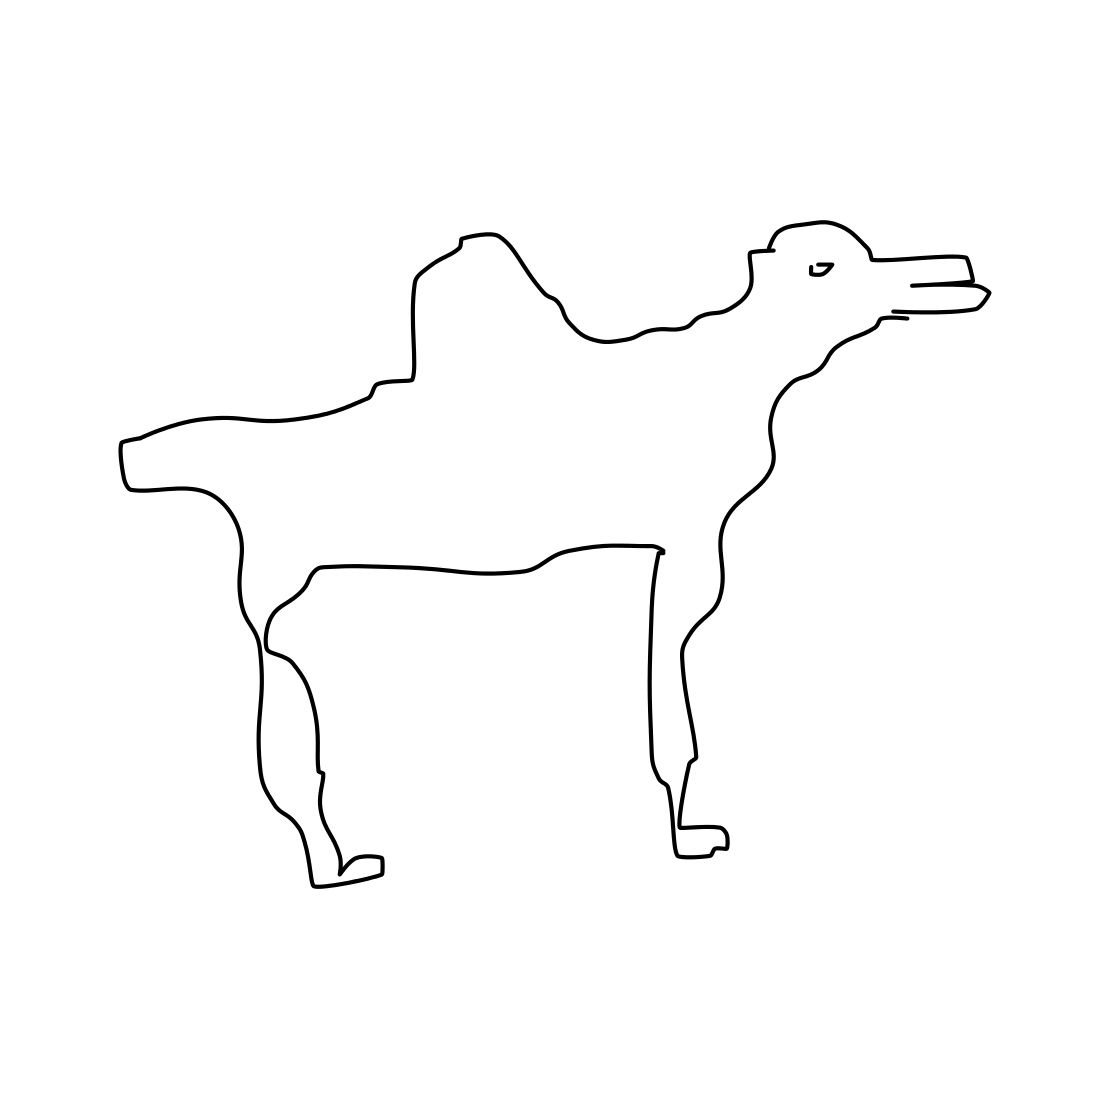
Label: camel